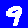
Digit: 9